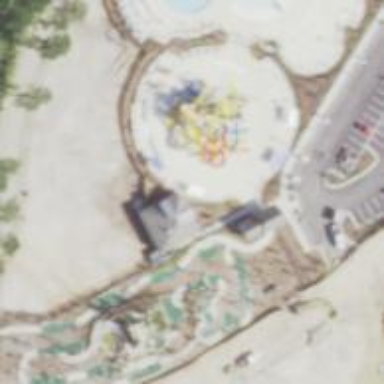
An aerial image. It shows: Water slide attraction.